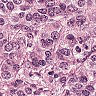
Metastatic tissue present: yes